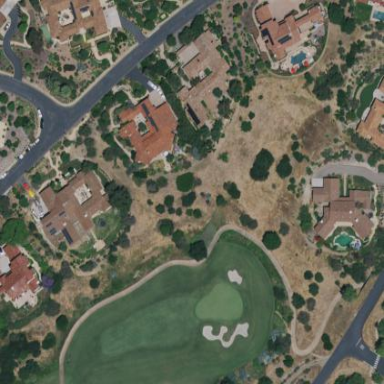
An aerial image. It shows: Area of rough grass used for golf.